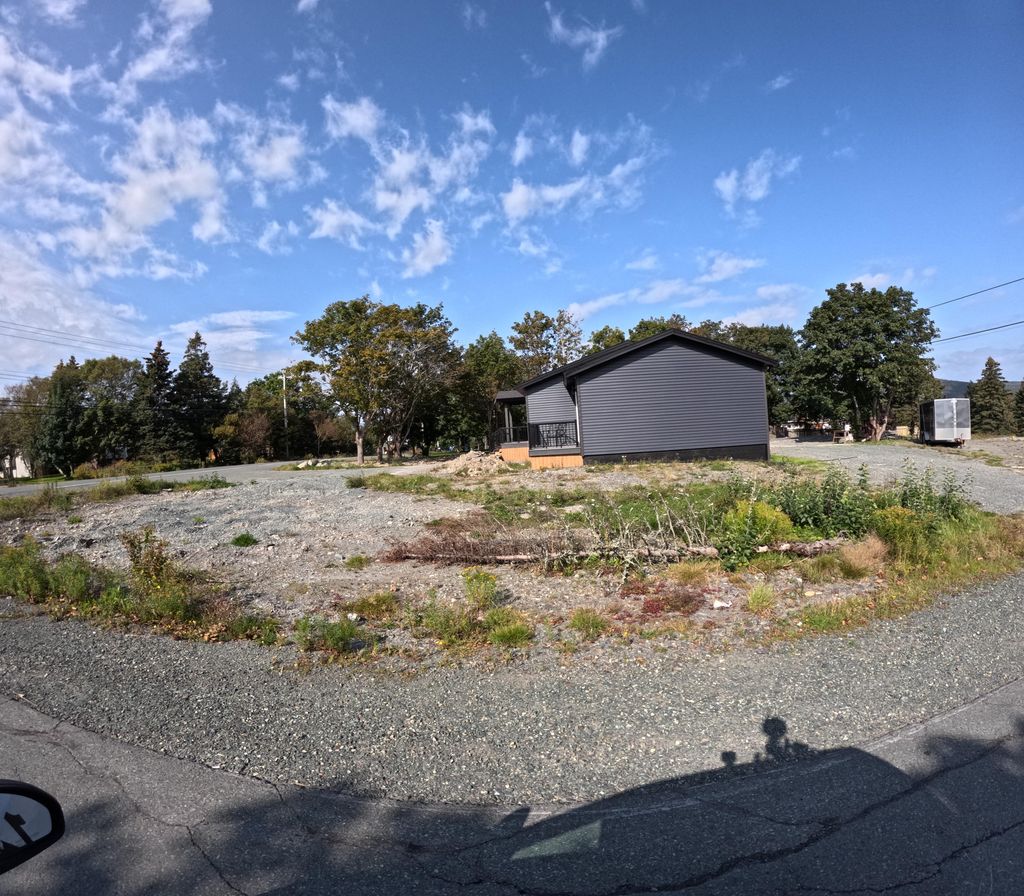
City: st_johns